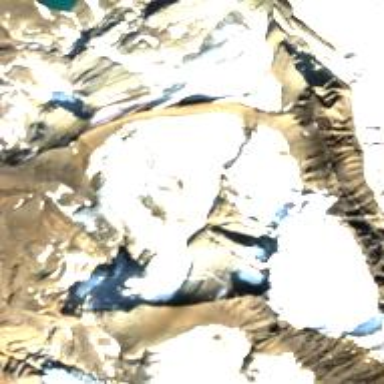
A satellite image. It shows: Majestic glacier in the distance.